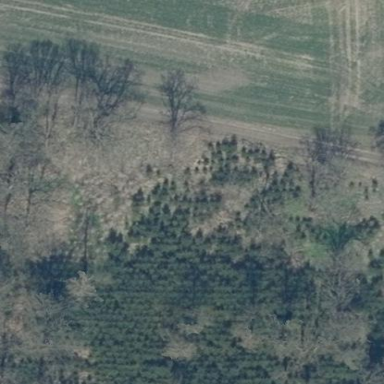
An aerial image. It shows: Forest area.